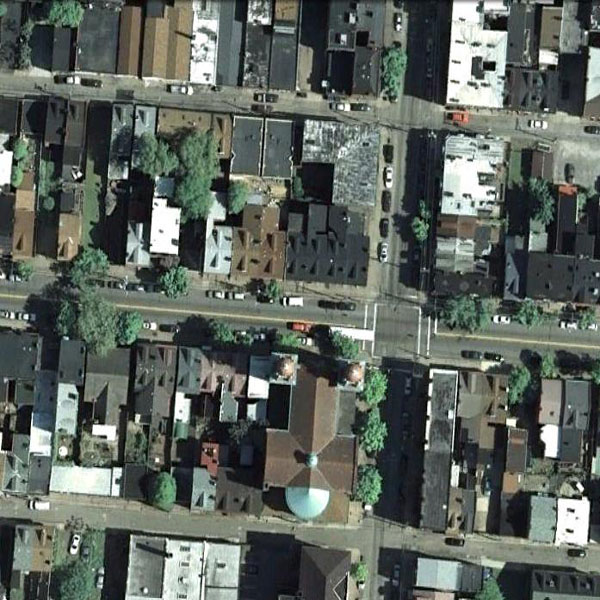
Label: Residential